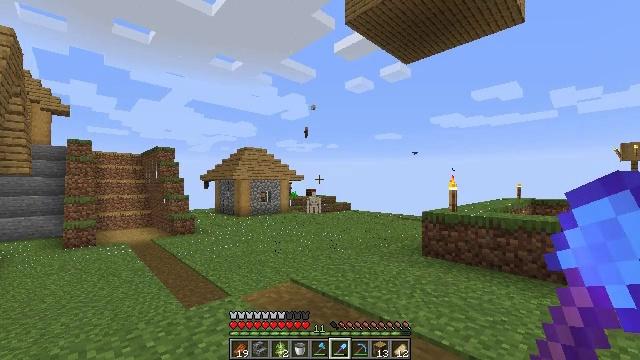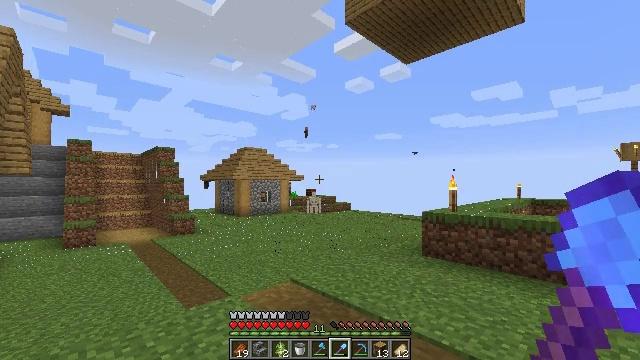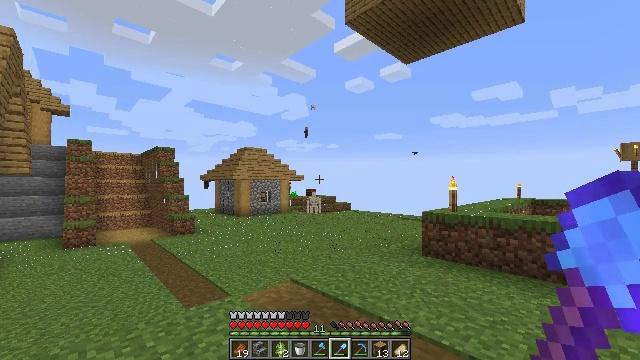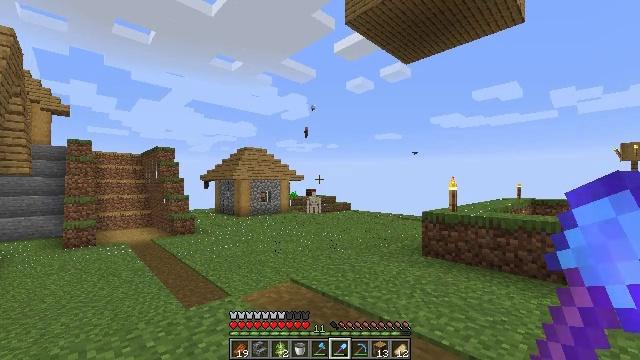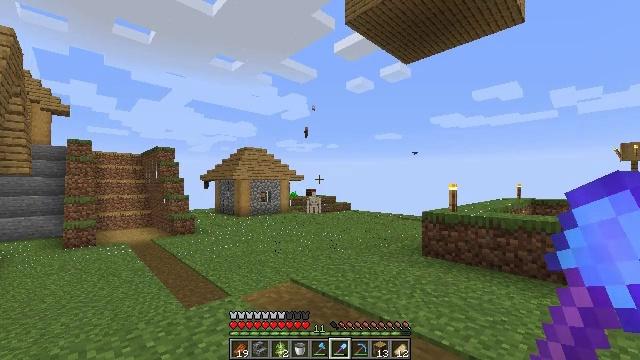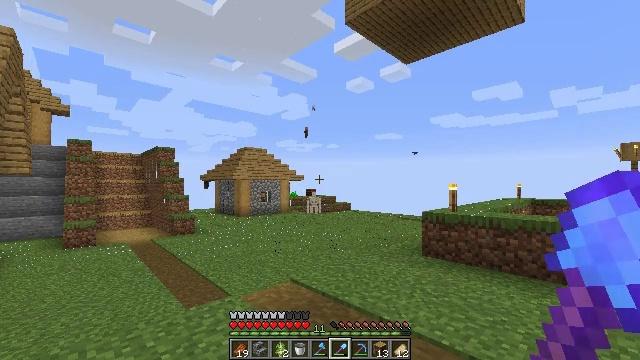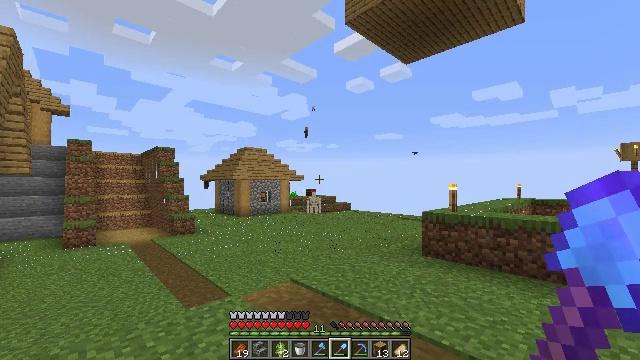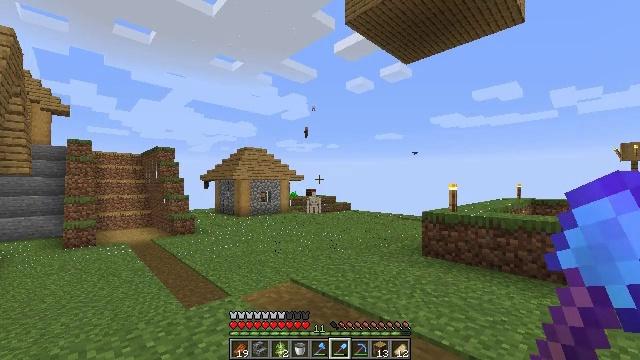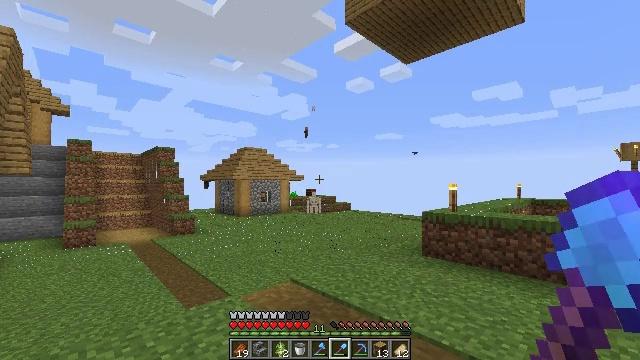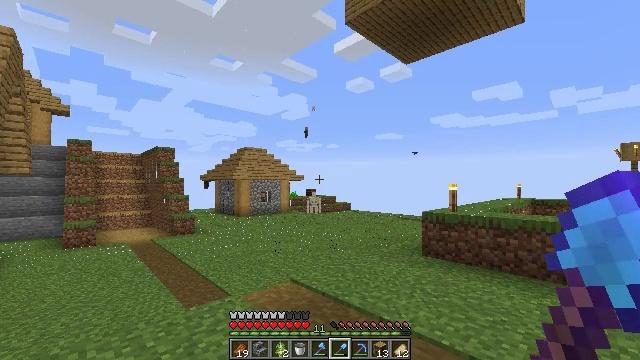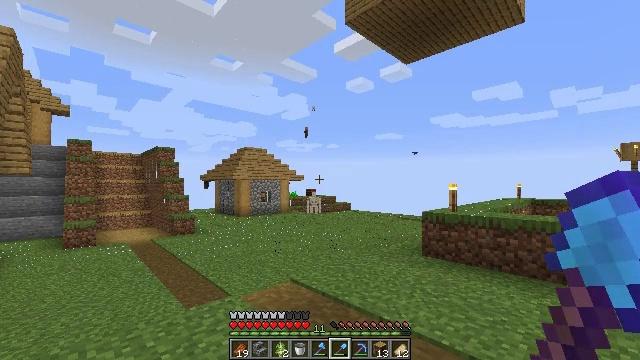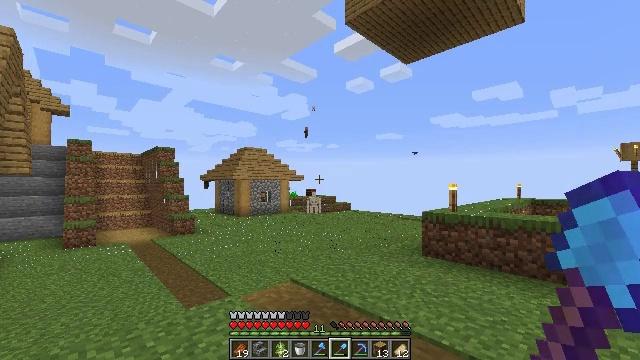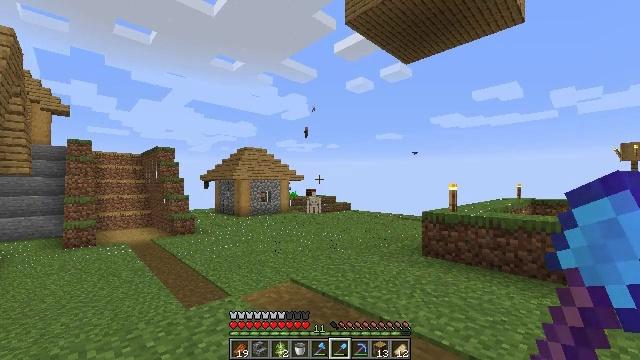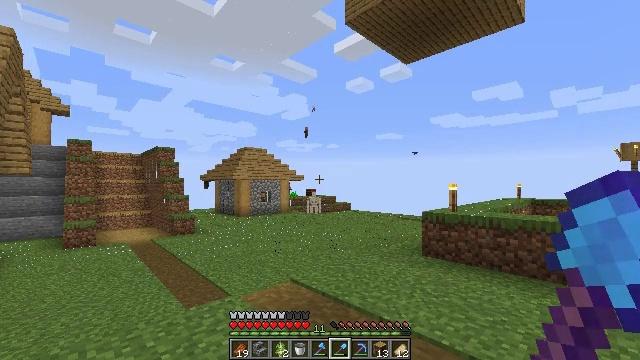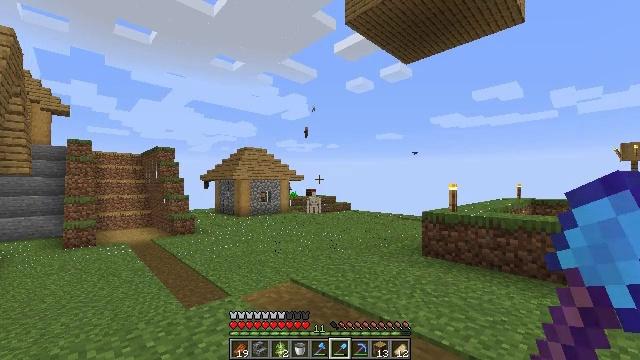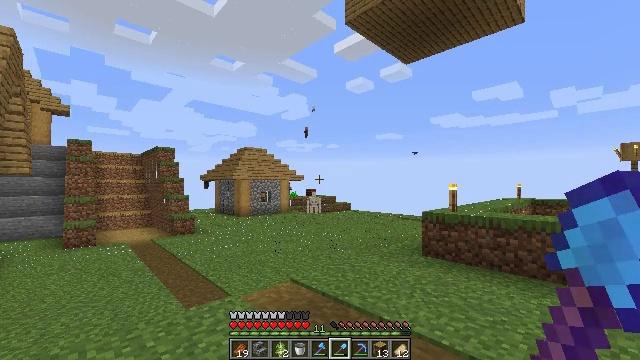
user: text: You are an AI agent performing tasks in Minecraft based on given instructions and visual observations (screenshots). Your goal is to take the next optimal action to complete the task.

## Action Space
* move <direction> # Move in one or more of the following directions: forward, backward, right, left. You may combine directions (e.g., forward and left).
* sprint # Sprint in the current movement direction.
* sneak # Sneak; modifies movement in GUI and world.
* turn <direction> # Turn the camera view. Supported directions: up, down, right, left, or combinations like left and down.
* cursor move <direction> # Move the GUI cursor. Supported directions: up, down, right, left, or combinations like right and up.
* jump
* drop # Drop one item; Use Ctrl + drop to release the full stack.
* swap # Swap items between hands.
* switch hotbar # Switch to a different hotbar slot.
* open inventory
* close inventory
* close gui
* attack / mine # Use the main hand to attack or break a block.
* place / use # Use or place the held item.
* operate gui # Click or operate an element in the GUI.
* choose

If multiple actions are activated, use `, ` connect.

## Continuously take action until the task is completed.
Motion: motion action
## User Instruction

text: Collect carrots by breaking the crop.
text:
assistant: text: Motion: no_op
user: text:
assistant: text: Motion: no_op
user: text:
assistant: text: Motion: no_op
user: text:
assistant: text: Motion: no_op
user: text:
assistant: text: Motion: no_op
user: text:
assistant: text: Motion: no_op
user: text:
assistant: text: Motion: no_op
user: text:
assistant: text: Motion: no_op
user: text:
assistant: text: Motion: no_op
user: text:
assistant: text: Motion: no_op
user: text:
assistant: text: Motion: no_op
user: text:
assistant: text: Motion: no_op
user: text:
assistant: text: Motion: no_op
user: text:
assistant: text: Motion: no_op
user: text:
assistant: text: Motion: no_op
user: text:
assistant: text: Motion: no_op
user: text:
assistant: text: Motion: no_op
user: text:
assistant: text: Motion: no_op
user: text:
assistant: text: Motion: no_op
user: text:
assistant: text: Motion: no_op
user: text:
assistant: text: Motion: no_op
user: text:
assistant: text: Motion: no_op
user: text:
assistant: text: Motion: no_op
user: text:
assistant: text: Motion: no_op
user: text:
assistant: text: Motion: no_op
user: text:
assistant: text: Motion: no_op
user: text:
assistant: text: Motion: no_op
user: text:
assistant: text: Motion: no_op
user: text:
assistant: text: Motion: no_op
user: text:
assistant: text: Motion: no_op